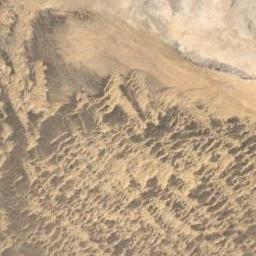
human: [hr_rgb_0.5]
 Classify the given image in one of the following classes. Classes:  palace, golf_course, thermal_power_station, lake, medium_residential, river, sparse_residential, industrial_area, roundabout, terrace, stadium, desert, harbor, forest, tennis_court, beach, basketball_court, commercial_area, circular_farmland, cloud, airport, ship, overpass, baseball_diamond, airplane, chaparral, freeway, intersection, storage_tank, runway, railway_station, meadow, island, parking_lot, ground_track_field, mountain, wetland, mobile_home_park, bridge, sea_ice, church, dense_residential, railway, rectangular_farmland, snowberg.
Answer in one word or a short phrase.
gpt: desert